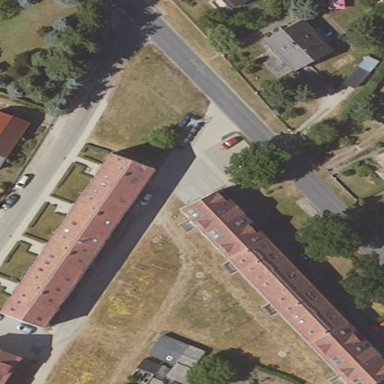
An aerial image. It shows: View of apartment building.